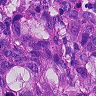
Metastatic tissue present: yes